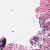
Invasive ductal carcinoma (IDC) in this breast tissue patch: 0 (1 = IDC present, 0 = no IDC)